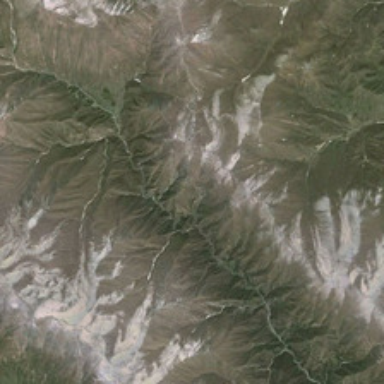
Some snows are in the top of mountains .